Interaction volume radius: 10 \u00c5
Interaction volume height: 15 \u00c5
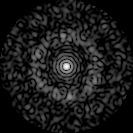
Disorder parameter: 0.8327